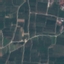
Label: PermanentCrop